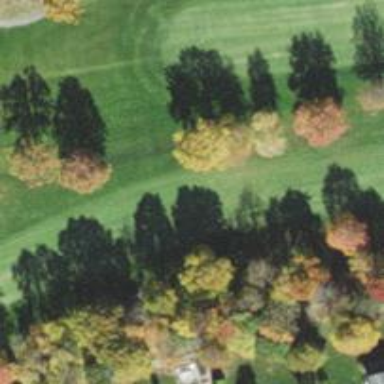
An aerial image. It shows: Golf hole.